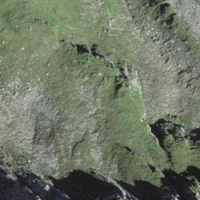
EUNIS habitat code: 48
Species observed at this site:
Silene acaulis